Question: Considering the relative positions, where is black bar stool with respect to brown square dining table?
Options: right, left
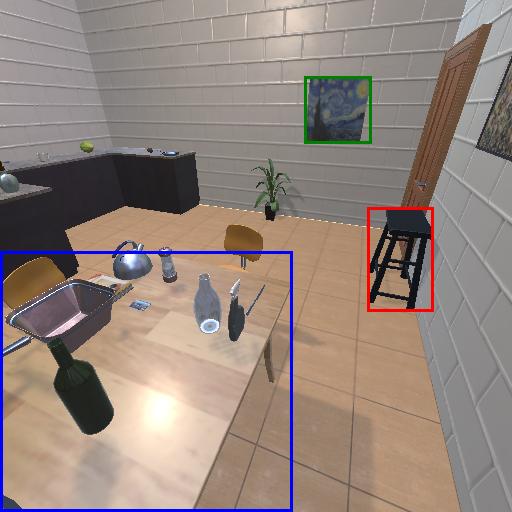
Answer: right